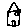
Label: house